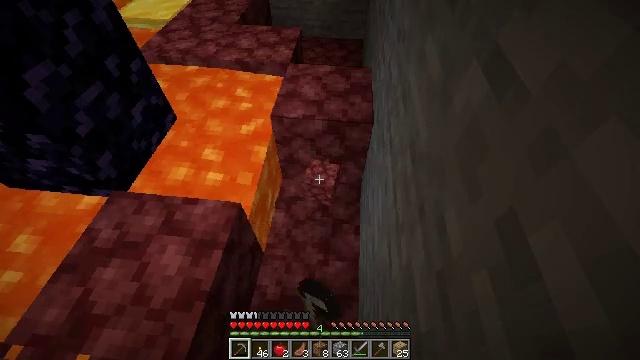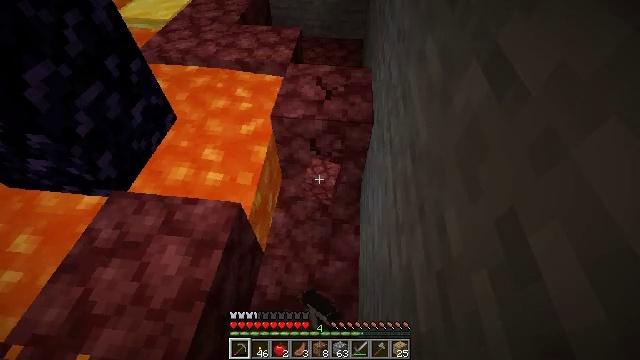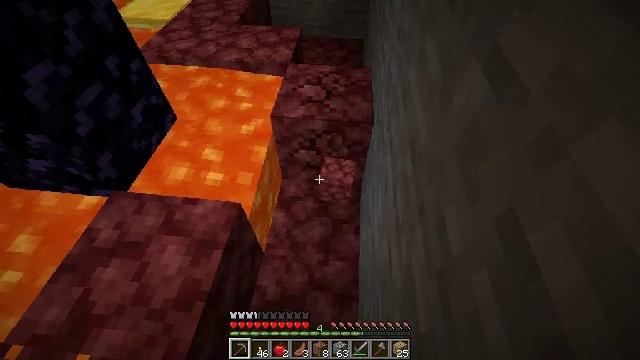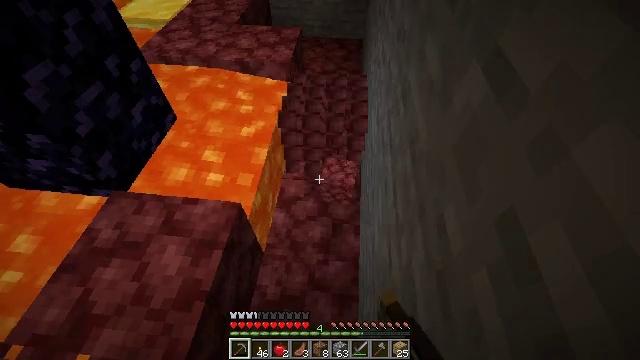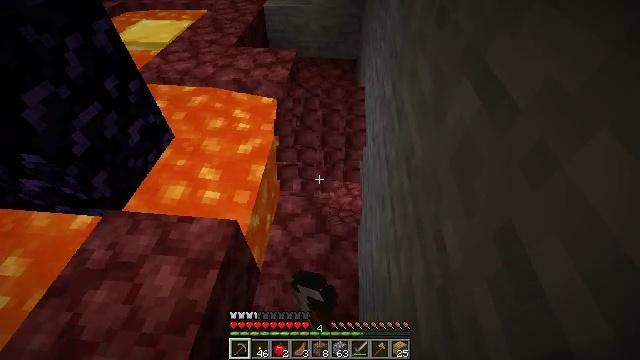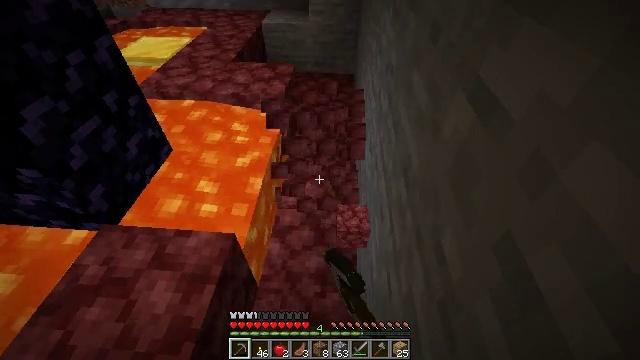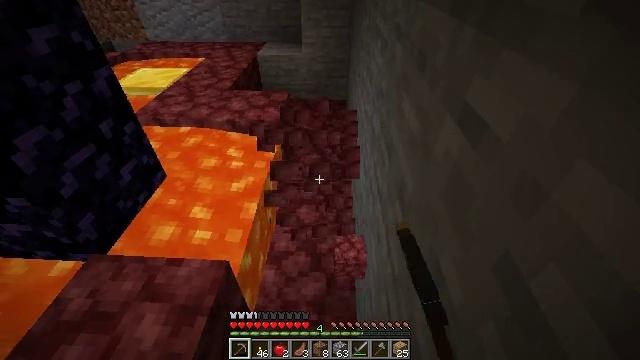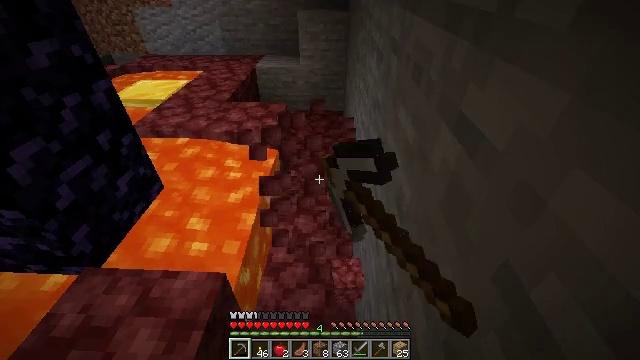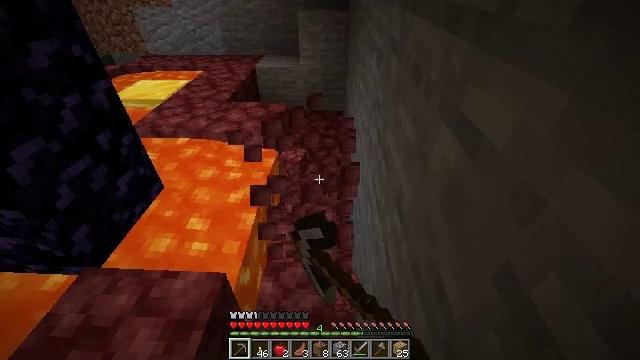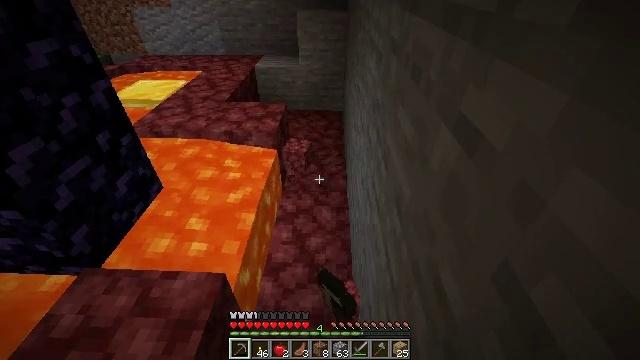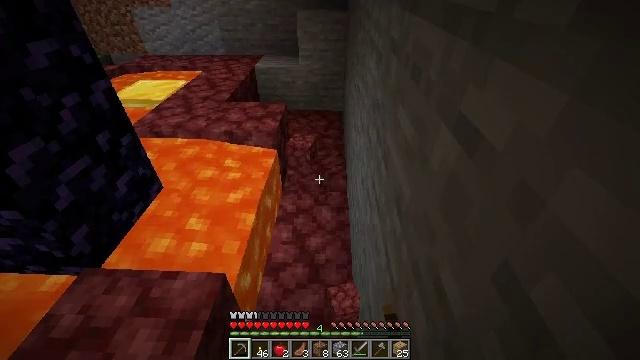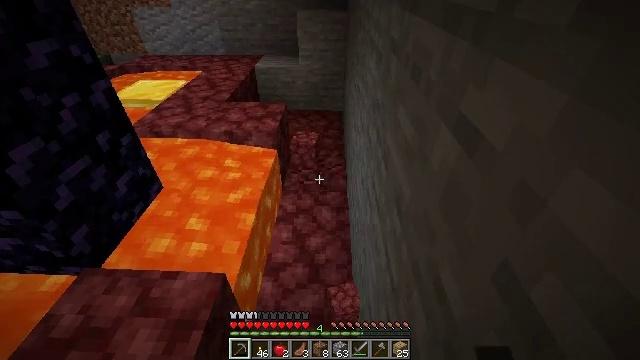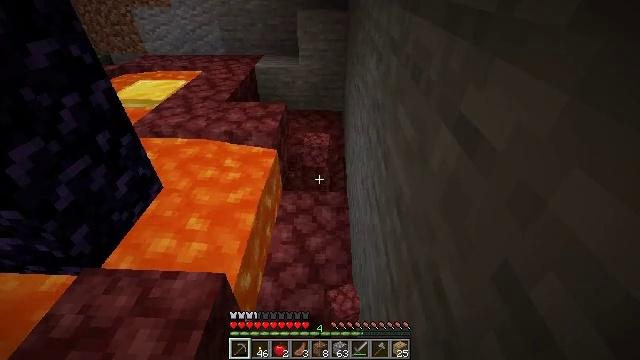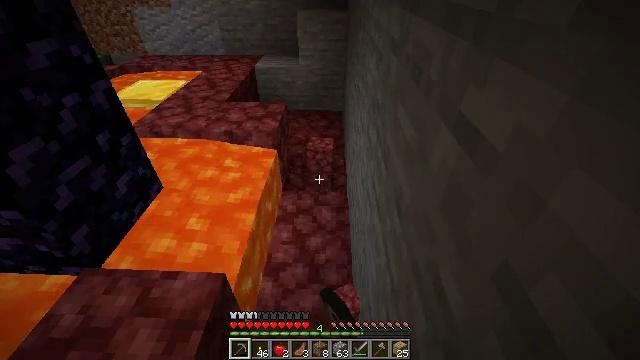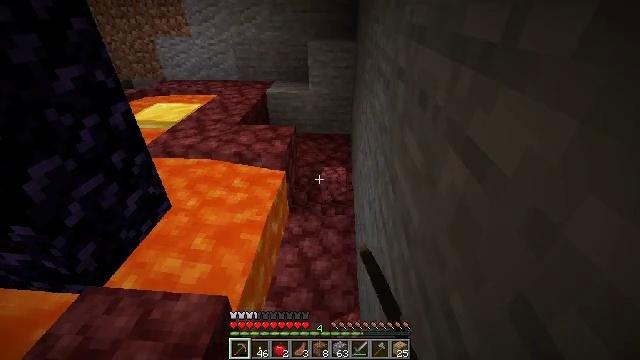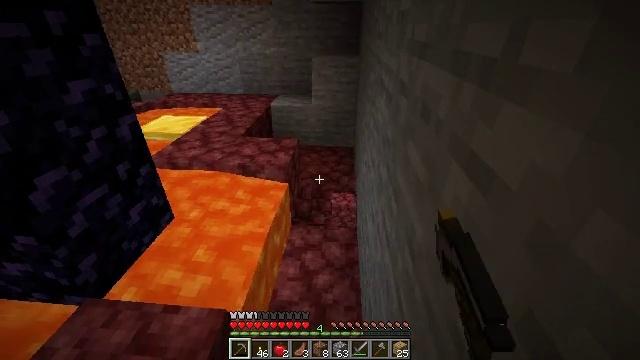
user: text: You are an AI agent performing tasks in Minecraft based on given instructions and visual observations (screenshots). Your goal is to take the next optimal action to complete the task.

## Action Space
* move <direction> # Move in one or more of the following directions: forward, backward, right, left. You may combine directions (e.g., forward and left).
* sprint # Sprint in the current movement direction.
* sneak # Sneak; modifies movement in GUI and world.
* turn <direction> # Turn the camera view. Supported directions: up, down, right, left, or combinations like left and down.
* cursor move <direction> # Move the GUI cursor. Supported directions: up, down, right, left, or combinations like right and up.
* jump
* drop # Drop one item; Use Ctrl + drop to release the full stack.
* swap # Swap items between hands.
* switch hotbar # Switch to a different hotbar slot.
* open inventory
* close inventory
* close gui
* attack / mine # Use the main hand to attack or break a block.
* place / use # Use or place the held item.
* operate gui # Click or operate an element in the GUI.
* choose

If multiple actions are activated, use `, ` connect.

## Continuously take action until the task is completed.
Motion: motion action
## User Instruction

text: Break the netherrack block.
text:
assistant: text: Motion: attack / mine
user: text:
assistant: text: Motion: attack / mine
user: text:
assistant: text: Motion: attack / mine
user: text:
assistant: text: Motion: turn right and up, attack / mine
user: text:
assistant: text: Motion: turn up, attack / mine
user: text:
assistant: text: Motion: turn right and up, attack / mine
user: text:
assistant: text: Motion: turn up, attack / mine
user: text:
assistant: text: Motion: attack / mine
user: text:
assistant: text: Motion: attack / mine
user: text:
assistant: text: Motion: attack / mine
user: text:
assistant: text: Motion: attack / mine
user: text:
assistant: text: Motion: attack / mine
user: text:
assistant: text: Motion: attack / mine
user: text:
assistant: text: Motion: turn left and up, attack / mine
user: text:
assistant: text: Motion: turn up, attack / mine
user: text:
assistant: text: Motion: turn up, attack / mine
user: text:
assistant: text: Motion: attack / mine
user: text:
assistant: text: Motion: attack / mine
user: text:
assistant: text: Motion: attack / mine
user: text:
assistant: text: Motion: attack / mine
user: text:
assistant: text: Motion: attack / mine
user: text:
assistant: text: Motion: attack / mine
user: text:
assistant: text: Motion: attack / mine
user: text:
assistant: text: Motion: turn down, attack / mine
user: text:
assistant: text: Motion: turn down, attack / mine
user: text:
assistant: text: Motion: turn down, attack / mine
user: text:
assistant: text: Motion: turn down, attack / mine
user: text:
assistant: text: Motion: turn down, attack / mine
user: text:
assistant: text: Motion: attack / mine
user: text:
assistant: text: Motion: attack / mine